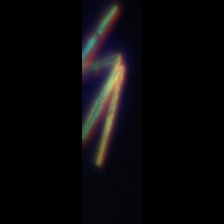
Taxon: Thalassionema
Group: Diatoms